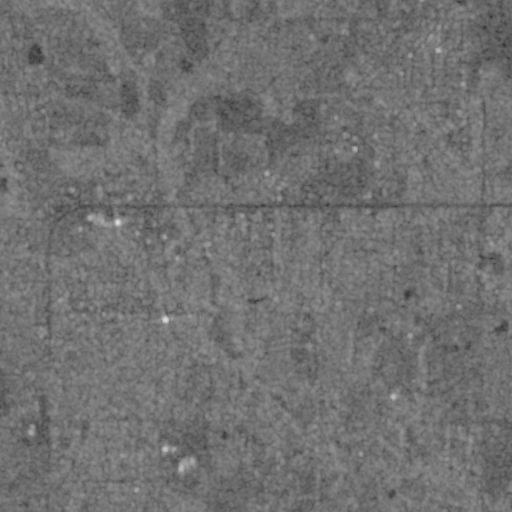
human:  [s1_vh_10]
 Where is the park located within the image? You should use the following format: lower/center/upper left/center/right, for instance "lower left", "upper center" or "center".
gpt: The park is located in the center left of the image.
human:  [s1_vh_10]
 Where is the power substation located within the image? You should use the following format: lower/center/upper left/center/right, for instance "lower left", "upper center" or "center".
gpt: The power substation is located in the center of the image.
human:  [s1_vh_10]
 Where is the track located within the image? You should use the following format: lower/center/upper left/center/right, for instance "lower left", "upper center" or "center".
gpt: The track is located in the center left of the image.
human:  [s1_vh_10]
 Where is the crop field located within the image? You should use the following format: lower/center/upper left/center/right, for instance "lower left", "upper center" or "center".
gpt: There is no crop field in the image.

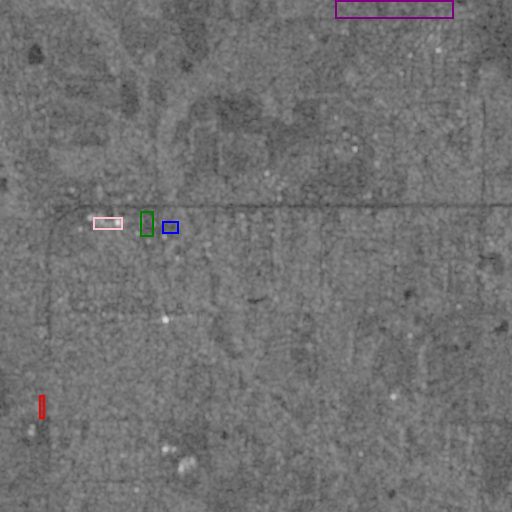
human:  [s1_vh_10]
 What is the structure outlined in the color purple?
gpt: The structure outlined in purple is a crop field.
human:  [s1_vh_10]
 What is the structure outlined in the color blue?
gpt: The structure outlined in blue is a park.
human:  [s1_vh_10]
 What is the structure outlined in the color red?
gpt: The structure outlined in red is a parking lot.
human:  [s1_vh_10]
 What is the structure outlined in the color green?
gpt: The structure outlined in green is a track.
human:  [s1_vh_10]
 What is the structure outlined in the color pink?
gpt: The structure outlined in pink is a building.
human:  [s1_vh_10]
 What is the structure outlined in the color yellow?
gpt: There is no yellow outline.